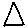
Label: triangle